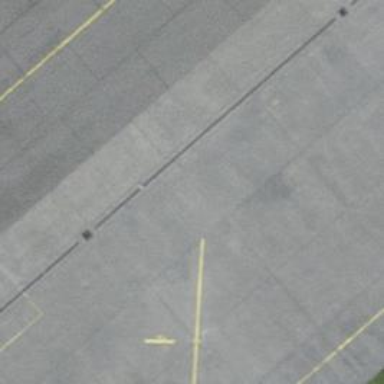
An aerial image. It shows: Taxiway at the airport with asphalt surface.